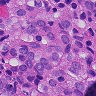
Metastatic tissue present: yes